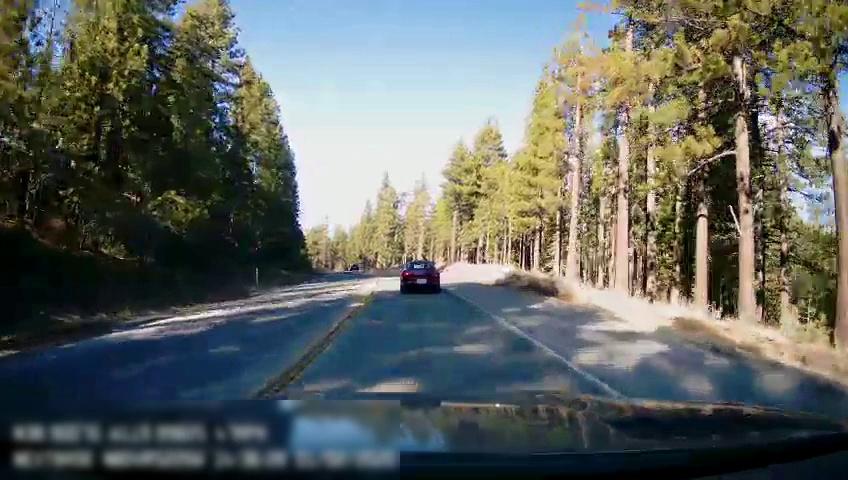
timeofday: Day
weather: Sunny
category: Drivable Space
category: Vehicles | Car
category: Lanes | Opposite Lane
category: Lanes | Current Lane
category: Lanes | Current Lane